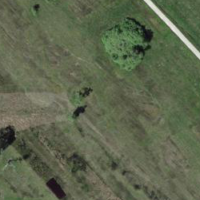
EUNIS habitat code: 16
Species observed at this site:
Lysimachia vulgaris
Capreolus capreolus